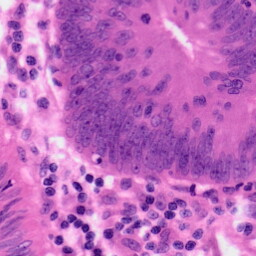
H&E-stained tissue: Colon